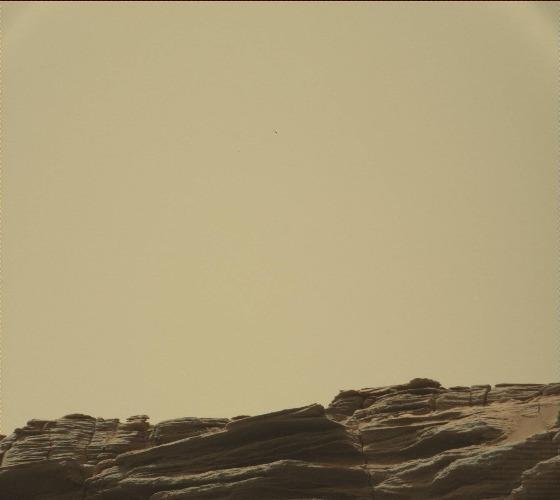
Terrain classes present: Bedrock, Sky / Distant Mountains